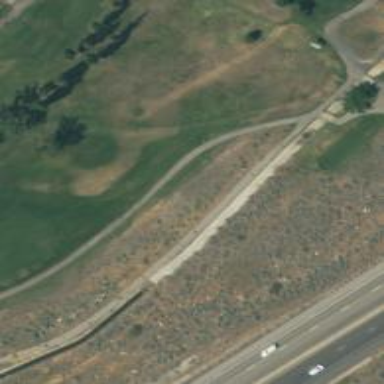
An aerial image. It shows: Golf cartpath that is also road path.